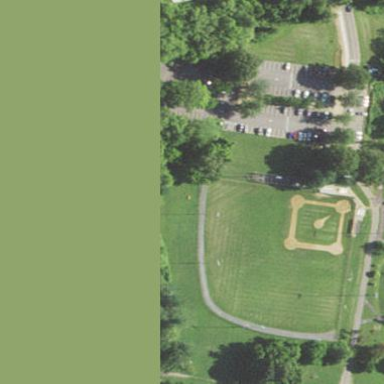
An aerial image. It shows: Baseball pitch for leisure and sports activities.